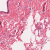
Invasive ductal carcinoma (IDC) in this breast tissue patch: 0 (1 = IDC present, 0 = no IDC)